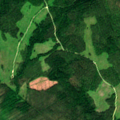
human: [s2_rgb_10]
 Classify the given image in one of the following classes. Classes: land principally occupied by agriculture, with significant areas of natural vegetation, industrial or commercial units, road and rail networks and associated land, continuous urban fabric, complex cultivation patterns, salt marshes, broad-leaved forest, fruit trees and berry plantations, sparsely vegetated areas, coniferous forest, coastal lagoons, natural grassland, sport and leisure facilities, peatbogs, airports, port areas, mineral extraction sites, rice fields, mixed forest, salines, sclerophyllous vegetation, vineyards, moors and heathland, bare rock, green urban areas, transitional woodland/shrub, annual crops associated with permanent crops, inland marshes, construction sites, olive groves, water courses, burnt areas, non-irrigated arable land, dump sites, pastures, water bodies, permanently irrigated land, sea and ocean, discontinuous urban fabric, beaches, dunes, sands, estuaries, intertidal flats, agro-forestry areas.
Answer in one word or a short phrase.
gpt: coniferous forest, transitional woodland/shrub